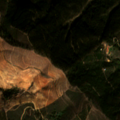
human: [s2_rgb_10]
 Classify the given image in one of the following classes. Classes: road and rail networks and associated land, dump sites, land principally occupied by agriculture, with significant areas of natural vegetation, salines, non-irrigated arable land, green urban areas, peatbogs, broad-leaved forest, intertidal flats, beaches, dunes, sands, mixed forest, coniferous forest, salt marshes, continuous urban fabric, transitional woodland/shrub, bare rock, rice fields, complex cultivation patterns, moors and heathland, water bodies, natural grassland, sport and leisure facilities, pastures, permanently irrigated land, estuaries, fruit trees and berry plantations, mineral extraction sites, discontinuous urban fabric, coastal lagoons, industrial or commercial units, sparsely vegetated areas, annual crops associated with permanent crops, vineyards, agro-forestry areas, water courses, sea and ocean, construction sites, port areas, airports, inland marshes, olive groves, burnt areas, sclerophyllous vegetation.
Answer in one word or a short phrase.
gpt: broad-leaved forest, sclerophyllous vegetation, transitional woodland/shrub